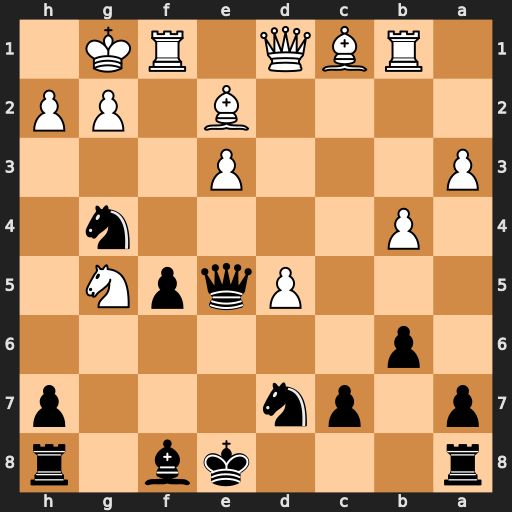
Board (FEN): r3kb1r/p1pn3p/1p6/3PqpN1/1P4n1/P3P3/4B1PP/1RBQ1RK1
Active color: b
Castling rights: kq
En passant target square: -
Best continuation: Qxh2#